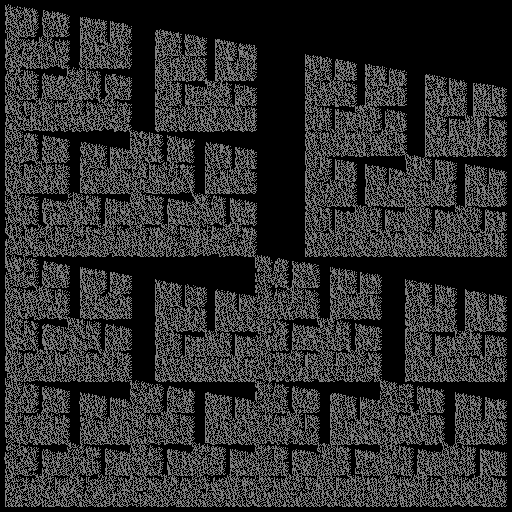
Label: castle